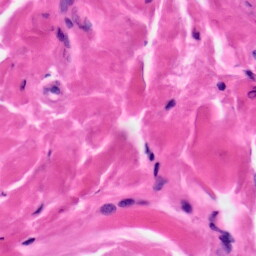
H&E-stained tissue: Skin